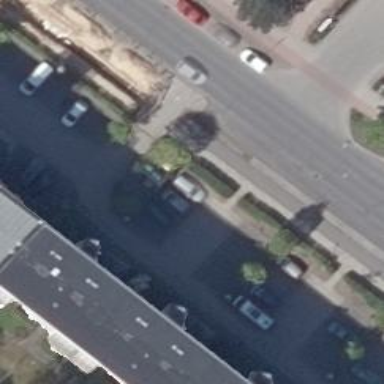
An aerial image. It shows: Road serving as parking aisle.